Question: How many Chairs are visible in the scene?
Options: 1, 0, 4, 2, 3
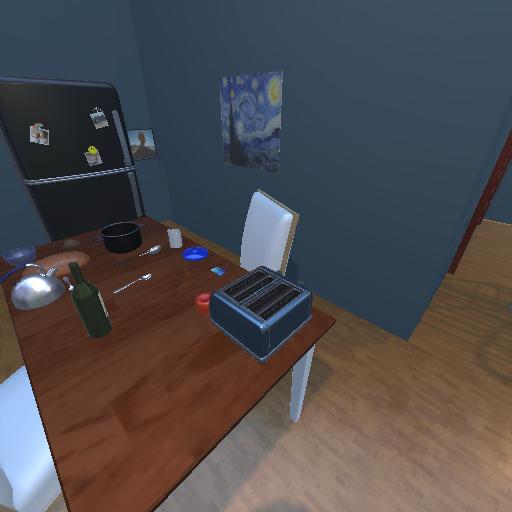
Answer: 1